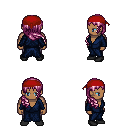
a pixel art fantasy rpg character, male body template, human, dark skin, blue robe, metal pants, pink right-swept hairstyle, red bandana, black shoes, four views (front, back, left, right), 2x2 character sprite sheet, small pixel art, hard edges, no anti-aliasing